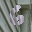
Label: 6